Field crop: tomato
Growth stage: 1
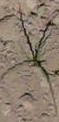
Species: cyperus